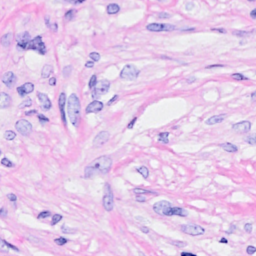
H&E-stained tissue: Breast